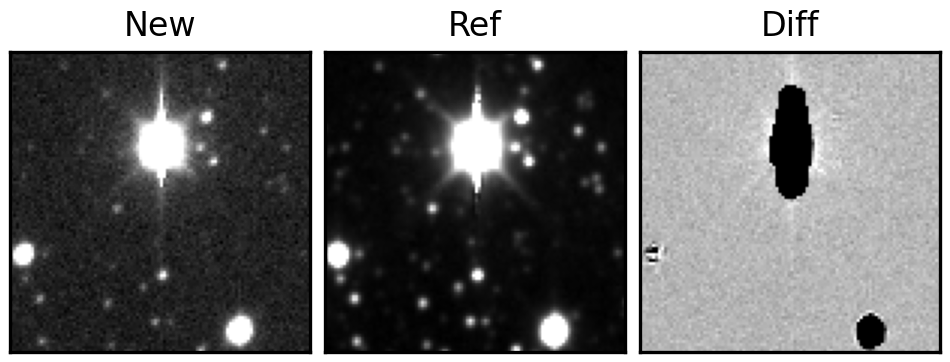
Label: bogus